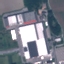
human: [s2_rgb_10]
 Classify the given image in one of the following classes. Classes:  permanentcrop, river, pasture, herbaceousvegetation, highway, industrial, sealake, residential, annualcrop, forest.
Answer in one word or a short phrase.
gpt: Industrial